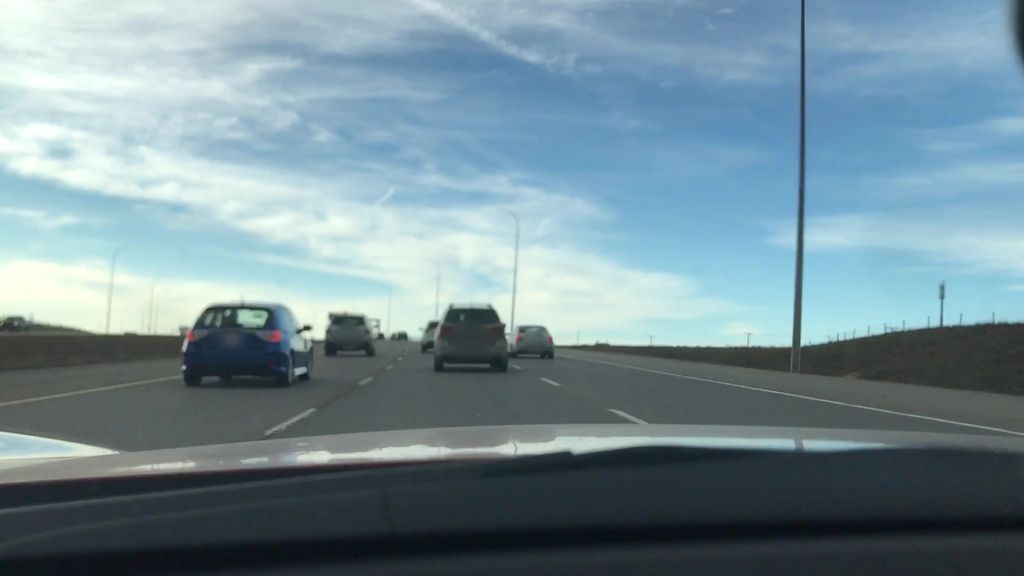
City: calgary